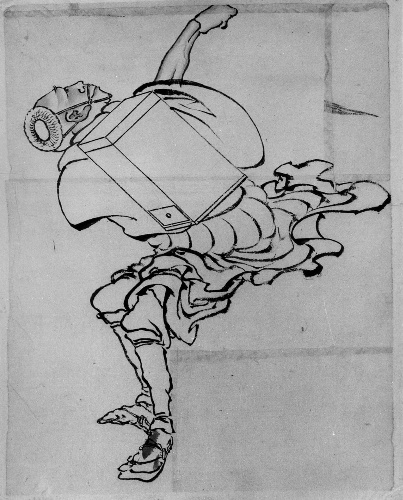
Artist: Katsushika Hokusai
Artist bio: Japanese, Tokyo (Edo) 1760–1849 Tokyo (Edo)
Date: 18th–19th century
Object type: Drawing
Classification: Paintings
Medium: Ink on paper
Culture: Japan
Period: Edo period (1615–1868)
Dimensions: 12 7/8 x 9 7/8 in. (32.7 x 25.1 cm)
Department: Asian Art
Credit line: Gift of Annette Young, in memory of her brother, Innis Young, 1956
Accession year: 1956
Repository: Metropolitan Museum of Art, New York, NY
Tags: Men|Working